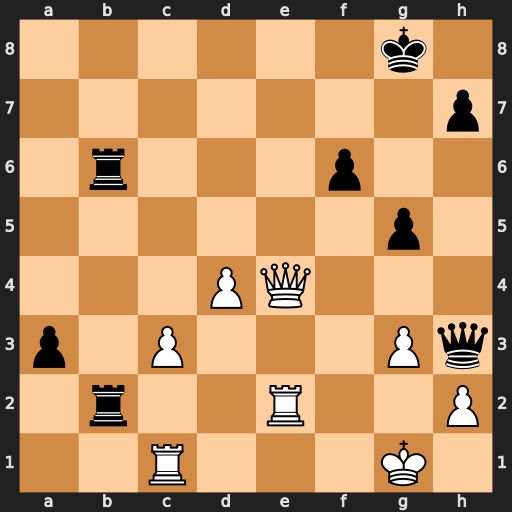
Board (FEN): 6k1/7p/1r3p2/6p1/3PQ3/p1P3Pq/1r2R2P/2R3K1
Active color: w
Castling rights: -
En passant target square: -
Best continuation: Qe8+ Kg7 Re7+ Kh6 Qf8+